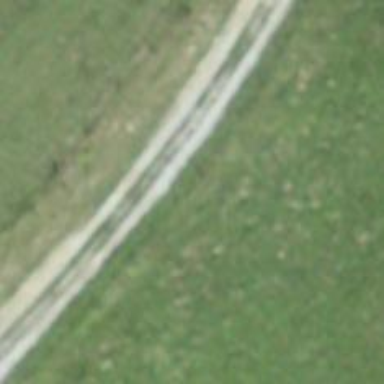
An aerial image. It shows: Unpaved track with grade2 tracktype.